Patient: sex F, age 39
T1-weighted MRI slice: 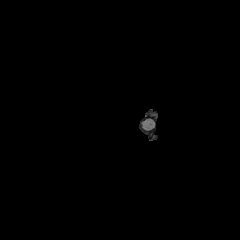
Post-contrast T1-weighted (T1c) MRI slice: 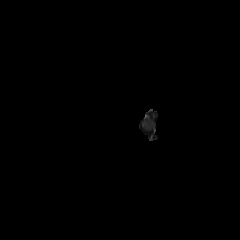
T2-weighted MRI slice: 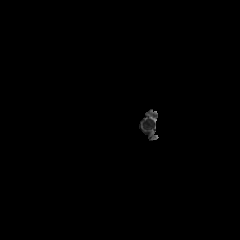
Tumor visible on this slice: no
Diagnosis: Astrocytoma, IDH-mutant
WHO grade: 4